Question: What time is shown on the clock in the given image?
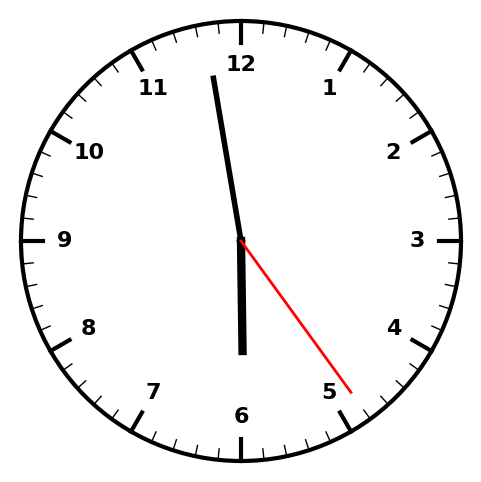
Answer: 05:58:24